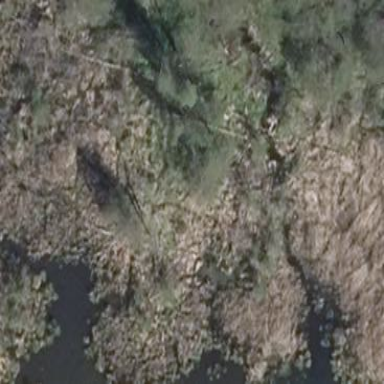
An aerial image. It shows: Swamp in wetland area.